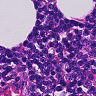
Metastatic tissue present: no